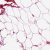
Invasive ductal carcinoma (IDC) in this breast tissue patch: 0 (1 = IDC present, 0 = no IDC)